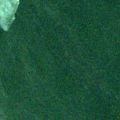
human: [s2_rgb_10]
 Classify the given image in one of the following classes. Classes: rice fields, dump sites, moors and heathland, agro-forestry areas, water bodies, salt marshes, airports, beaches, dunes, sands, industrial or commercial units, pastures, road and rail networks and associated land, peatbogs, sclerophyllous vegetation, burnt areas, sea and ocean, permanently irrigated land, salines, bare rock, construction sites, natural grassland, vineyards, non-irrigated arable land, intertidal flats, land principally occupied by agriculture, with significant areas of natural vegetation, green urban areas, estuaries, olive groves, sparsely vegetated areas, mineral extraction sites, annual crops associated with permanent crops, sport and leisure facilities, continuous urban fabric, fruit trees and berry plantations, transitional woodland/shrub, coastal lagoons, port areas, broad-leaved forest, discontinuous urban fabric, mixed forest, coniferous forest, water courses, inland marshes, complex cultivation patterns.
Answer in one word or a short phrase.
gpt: sea and ocean